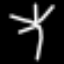
Label: fork